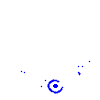
Particle: kaon